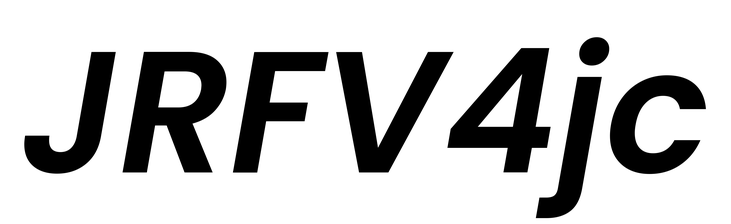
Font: Poppins-SemiBoldItalic